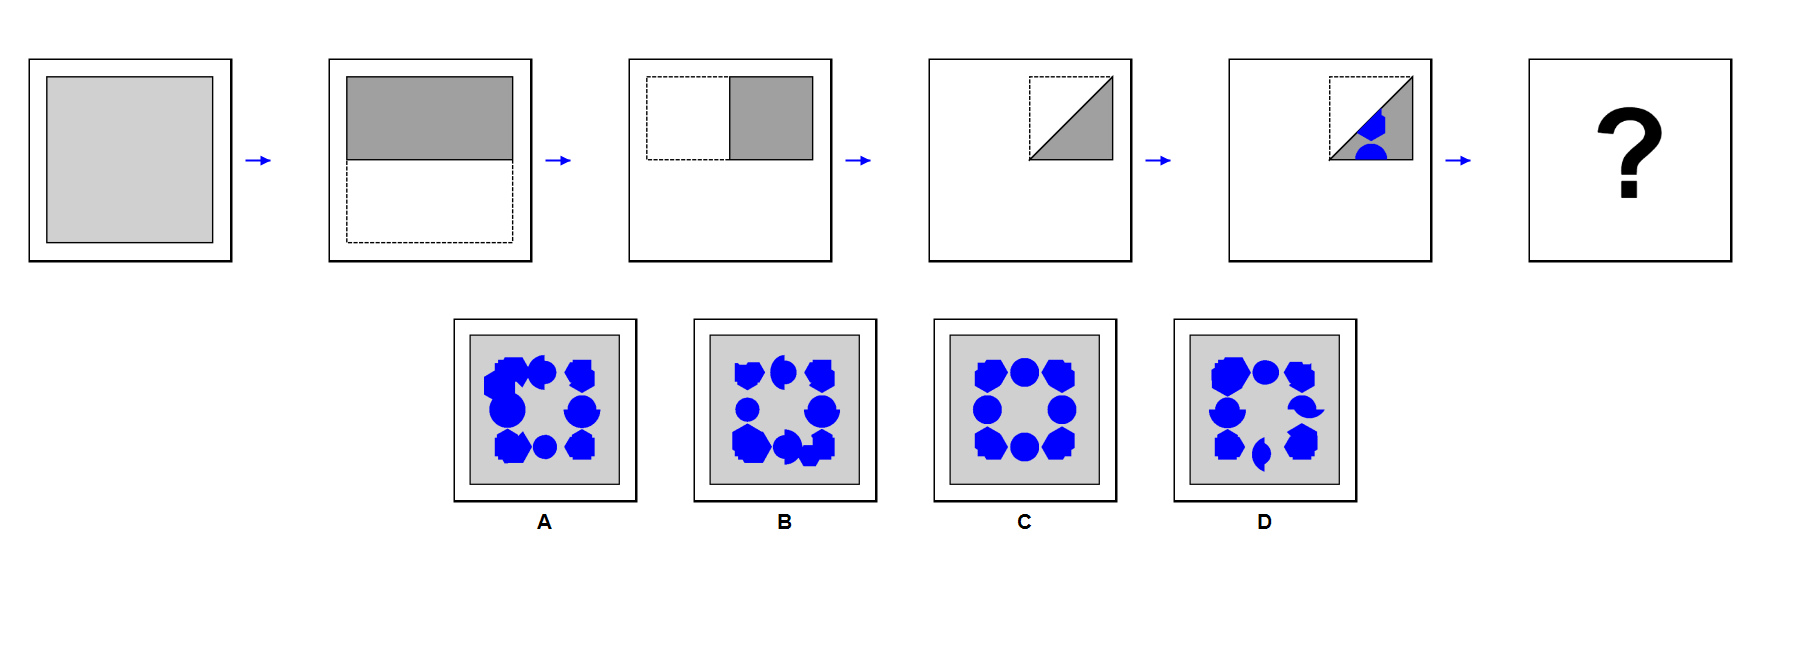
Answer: C